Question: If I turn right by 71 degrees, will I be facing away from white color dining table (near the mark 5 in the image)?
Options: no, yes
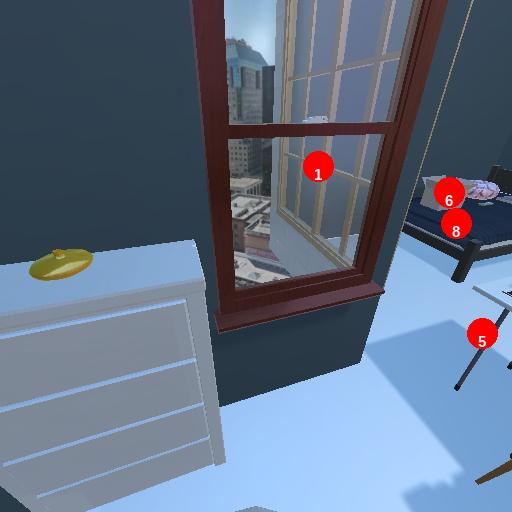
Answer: no